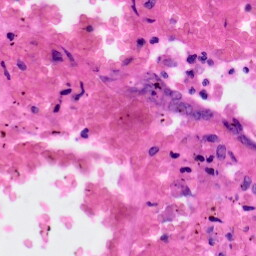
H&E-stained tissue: Colon